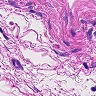
Metastatic tissue present: no